高一 · 立体几何学
某多面体的三视图如图所示, 则该几何体的体积与其外接球的体积之比为 ( )

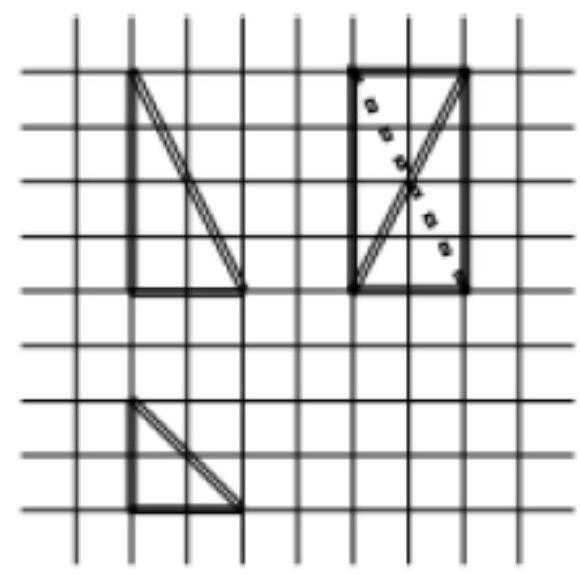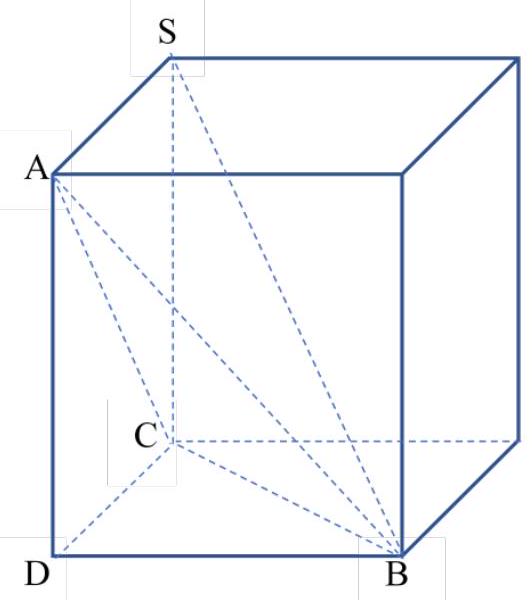
$\frac{\sqrt{6}}{18 \pi}$
B. $\frac{\sqrt{6}}{9 \pi}$
C. $\frac{\sqrt{6}}{3 \pi}$
D. $\frac{1}{3 \pi}$
答案: A
解析: 【分析】

先还原几何体, 再根据雉体体积公式求体积, 由长方体性质得外接球球心位置, 根据球体积公式求条件, 最后作商得结果.

【详解】

几何体为如图三棱雉 $\mathrm{S}-\mathrm{ABC}, \mathrm{SA}=2, \mathrm{SC}=4, \mathrm{BD}=2$, 体积为 $\frac{1}{3} \times 2 \times\left(\frac{1}{2} \times 4 \times 2\right)=\frac{8}{3}$, 其外接球球心为 $\mathrm{SB}$中点,外接球半径为 $\frac{1}{2} \sqrt{2^{2}+2^{2}+4^{2}}=\sqrt{6}$,
所以几何体的体积与其外接球的体积之比为 $\frac{\frac{8}{3}}{\frac{4}{3} \pi(\sqrt{6})^{3}}=\frac{\sqrt{6}}{18 \pi}$, 选 A.

【点睛】

若以三视图的形式给出几何体, 则应先根据三视图得到几何体的直观图, 然后根据条件求给定的几何体的体积.